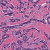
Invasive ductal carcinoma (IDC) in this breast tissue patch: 1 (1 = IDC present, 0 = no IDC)